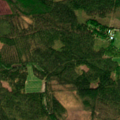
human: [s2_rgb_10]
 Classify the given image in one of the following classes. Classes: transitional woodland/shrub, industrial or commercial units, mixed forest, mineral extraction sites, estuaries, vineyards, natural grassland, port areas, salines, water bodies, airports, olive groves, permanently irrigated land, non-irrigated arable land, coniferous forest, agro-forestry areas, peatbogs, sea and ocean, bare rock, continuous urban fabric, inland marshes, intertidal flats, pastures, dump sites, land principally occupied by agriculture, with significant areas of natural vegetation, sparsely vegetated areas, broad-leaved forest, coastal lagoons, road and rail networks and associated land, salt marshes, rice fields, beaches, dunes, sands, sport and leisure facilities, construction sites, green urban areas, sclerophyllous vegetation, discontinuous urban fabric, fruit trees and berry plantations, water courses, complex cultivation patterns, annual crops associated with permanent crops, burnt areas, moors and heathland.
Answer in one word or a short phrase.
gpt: coniferous forest, transitional woodland/shrub, peatbogs